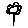
Label: flower